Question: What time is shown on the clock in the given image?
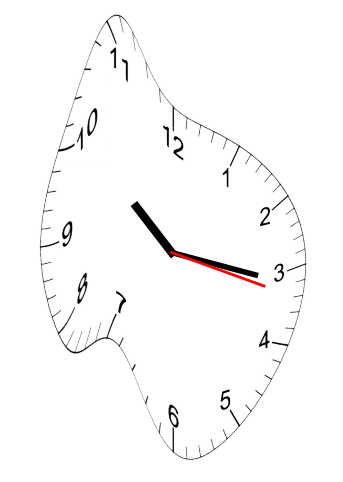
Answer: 10:16:17